Field crop: maize
Growth stage: 2
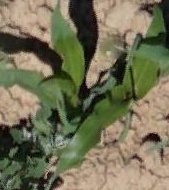
Species: maize